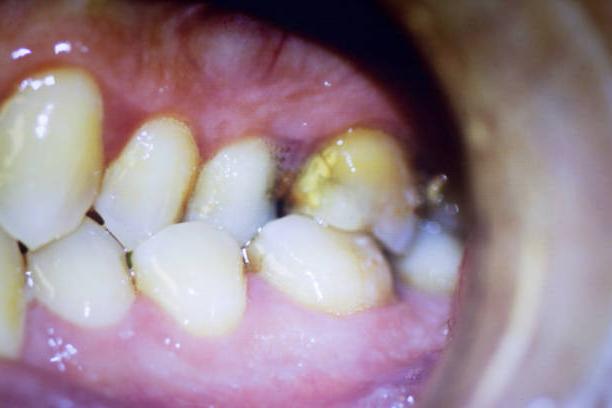
Condition: Gingivitis